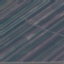
Land use / land cover: PermanentCrop